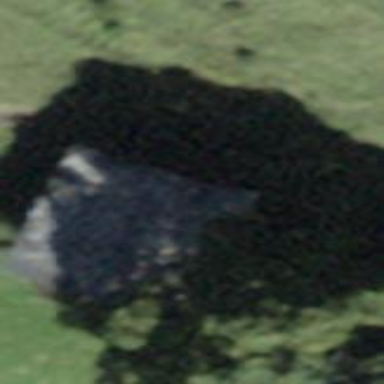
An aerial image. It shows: Rural barn.